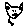
Label: cat